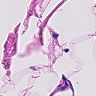
Metastatic tissue present: no